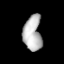
Tissue: lung
Cell type: Endothelial cells
Senescence score: 0.7013
Nuclear area (px): 630
Mean DAPI intensity: 183.313